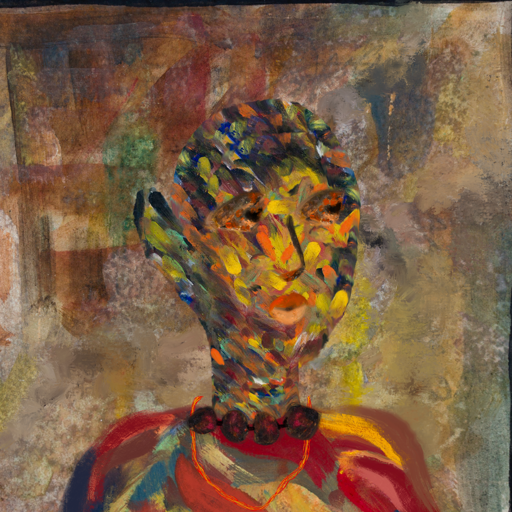
Background: Mosgoul, Head And Neck Side: An_Impression, Face Side: Gypsy_Queen, Bust: Mother_And_Son_Son, Hair Side: Blank, Head Accessory: Blank, Second Necklace: Gypsy_Mother_2, Necklace: Mosgoul, Baby: Blank